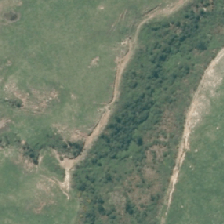
Land cover: high_producing_grassland